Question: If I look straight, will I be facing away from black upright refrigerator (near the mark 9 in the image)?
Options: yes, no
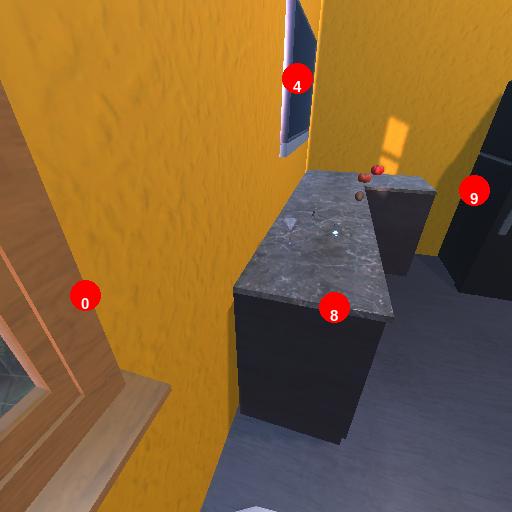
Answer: yes